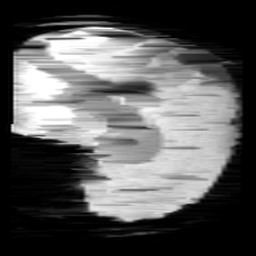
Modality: minIP
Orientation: sagittal
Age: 12
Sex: female
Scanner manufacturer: siemens
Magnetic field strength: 3 T
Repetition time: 0.027 s
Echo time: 0.02 s